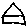
Label: house